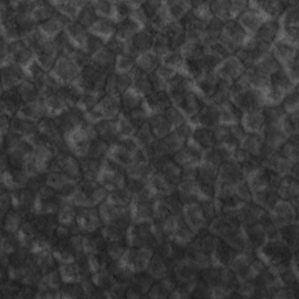
Label: non_frost